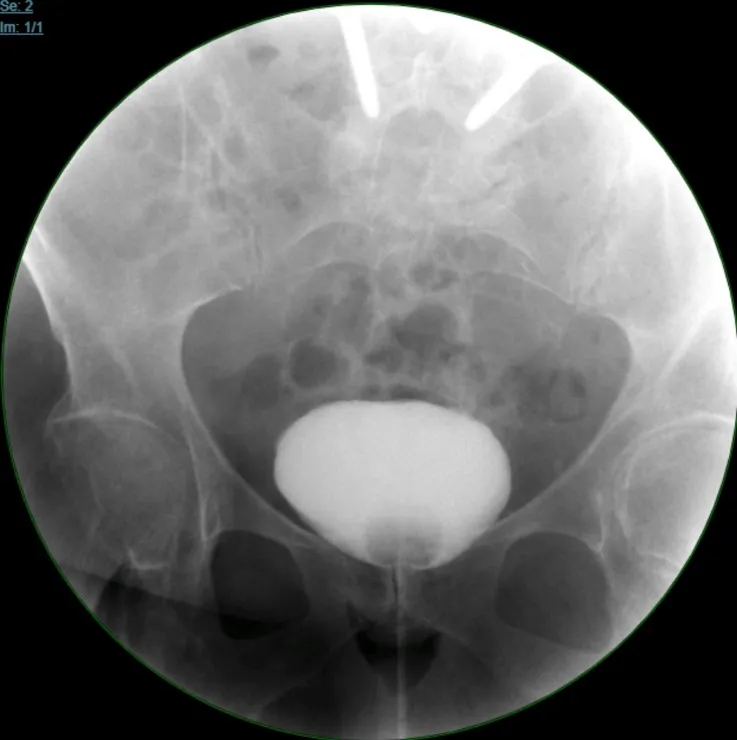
X-ray voiding urethrocystography (VCUG) revealed no reflux into the ureters.
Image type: radiology (x_ray)